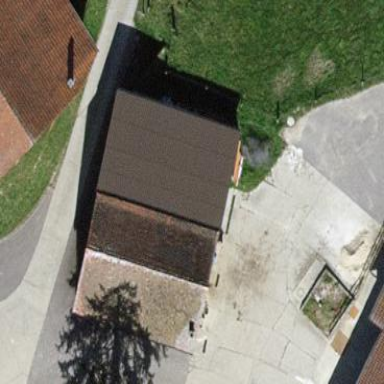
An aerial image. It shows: Farm auxiliary building.